Question:
I got the following time series of residuals from another regression.
One index is a day. You can directly observe the year cycle.
Aim is to fit a harmonic function through it to expalain further part of the underlying time series.
I really appreciate your ideas about which function to use for estimating the right parameters! From acf we learn that there is also a week cycle. However, this issue i will adress later with sarima.
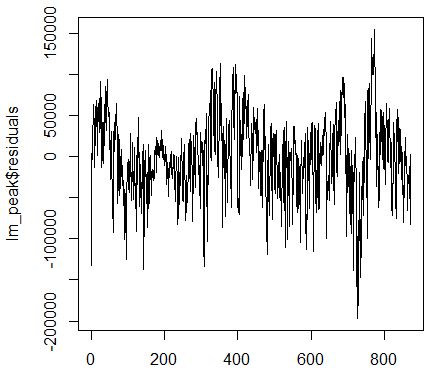
Answer: This seems to be the sort of thing a fourier transform is designed for.
Try
'''
fftobj = fft(x)
plot(Mod(fftobj)[1:floor(length(x)/2)])
'''
The peaks in this plot corresponds to frequencies with high coefficients in the fit. Arg(fftobj) will give you the phases.